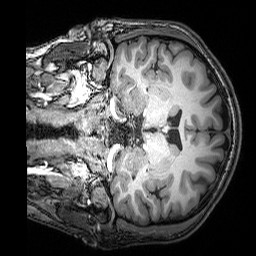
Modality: T1w
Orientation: coronal
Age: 21
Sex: male
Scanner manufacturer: siemens
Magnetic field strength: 3 T
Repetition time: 2.53 s
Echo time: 0.00388 s